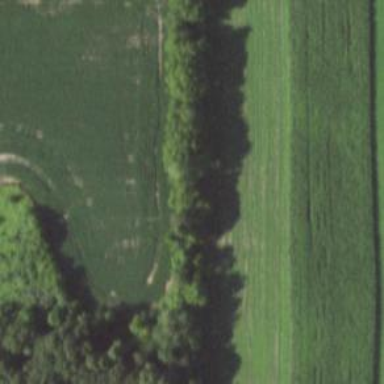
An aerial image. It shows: Row of trees in natural setting.